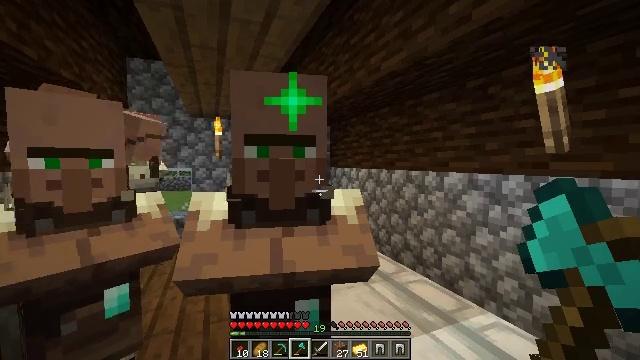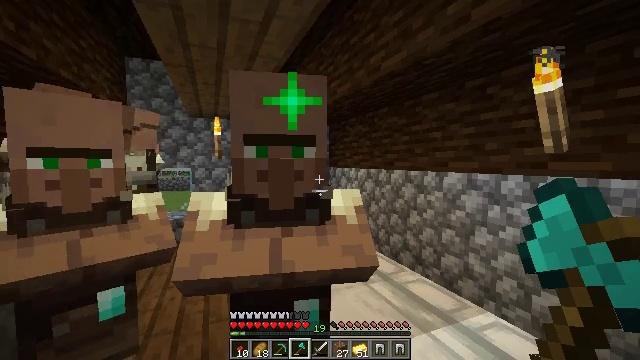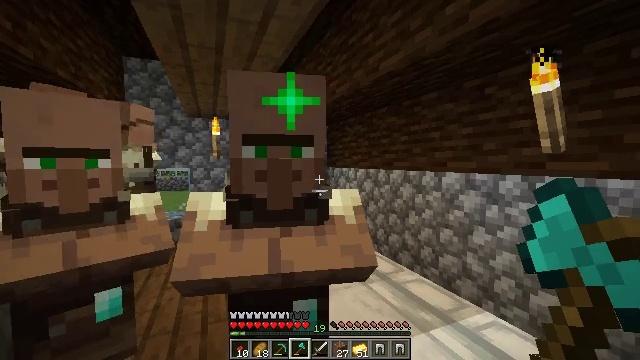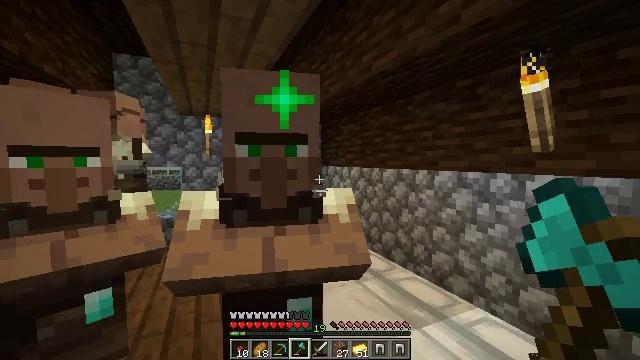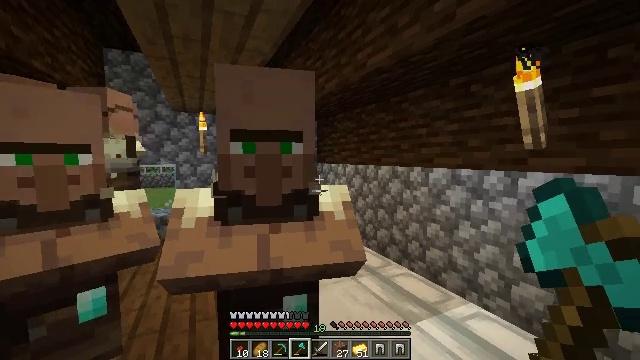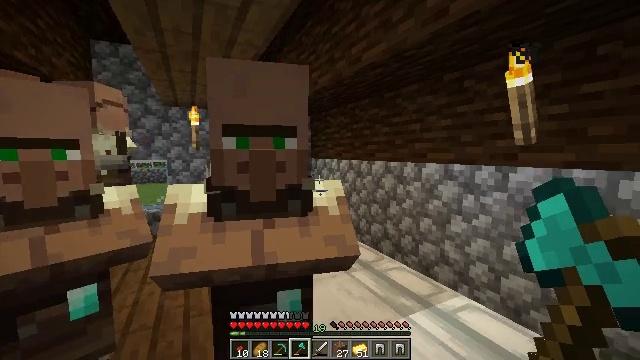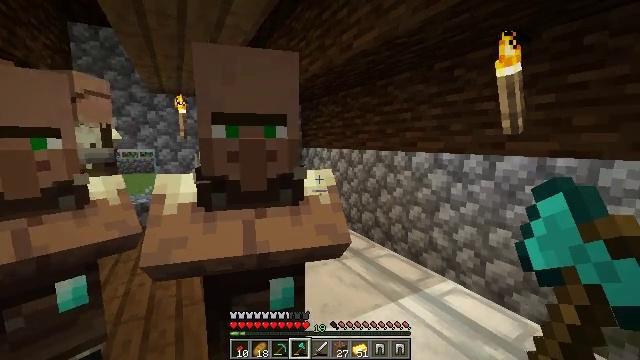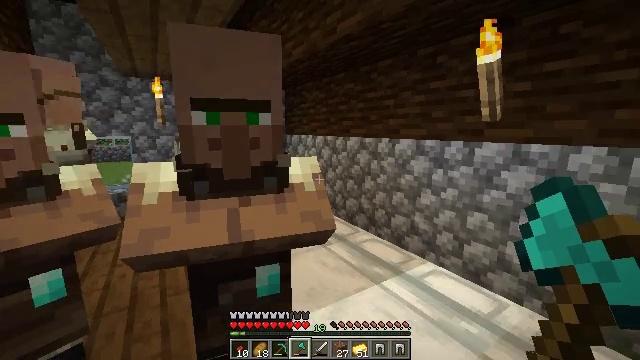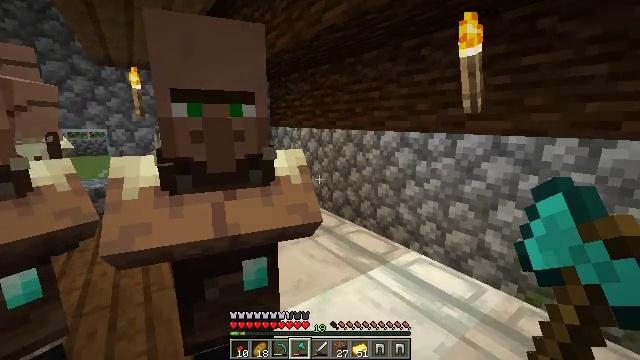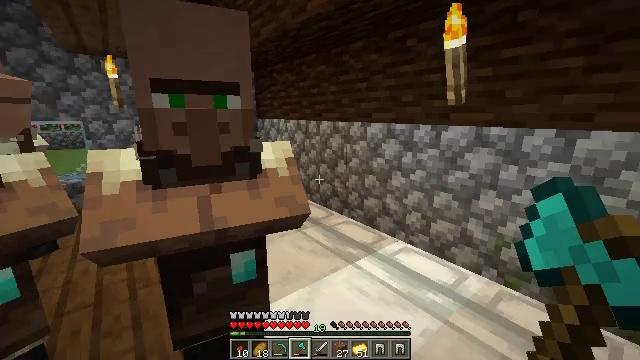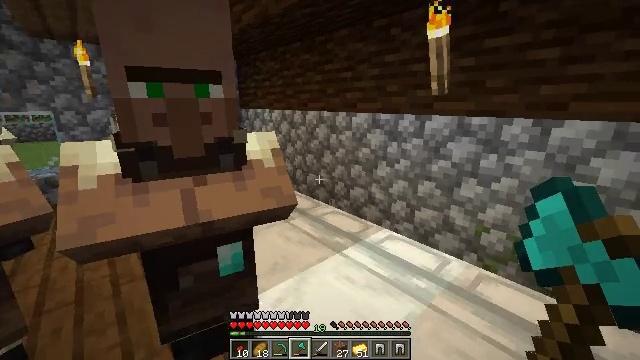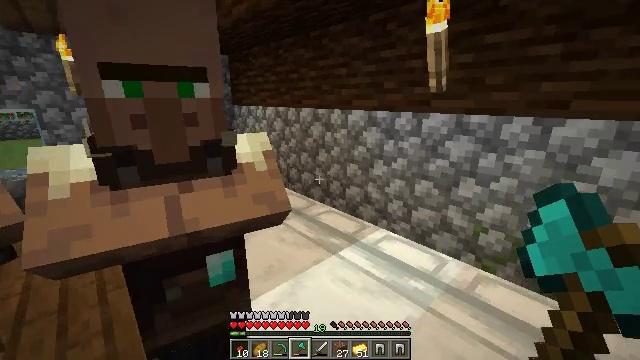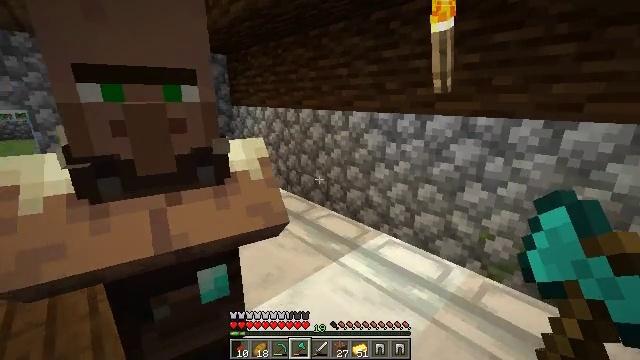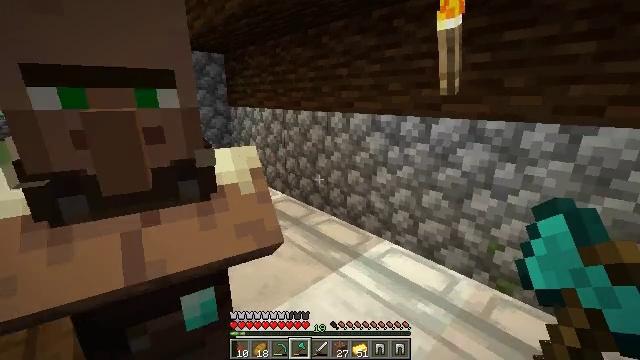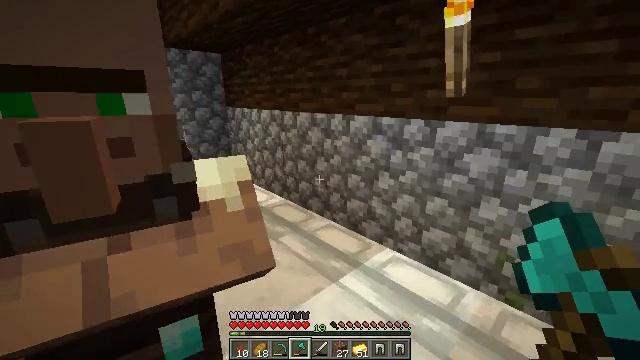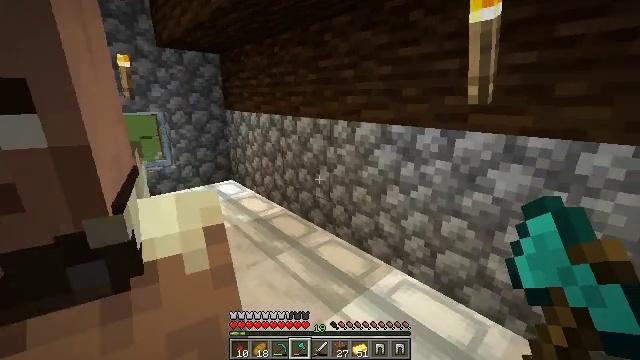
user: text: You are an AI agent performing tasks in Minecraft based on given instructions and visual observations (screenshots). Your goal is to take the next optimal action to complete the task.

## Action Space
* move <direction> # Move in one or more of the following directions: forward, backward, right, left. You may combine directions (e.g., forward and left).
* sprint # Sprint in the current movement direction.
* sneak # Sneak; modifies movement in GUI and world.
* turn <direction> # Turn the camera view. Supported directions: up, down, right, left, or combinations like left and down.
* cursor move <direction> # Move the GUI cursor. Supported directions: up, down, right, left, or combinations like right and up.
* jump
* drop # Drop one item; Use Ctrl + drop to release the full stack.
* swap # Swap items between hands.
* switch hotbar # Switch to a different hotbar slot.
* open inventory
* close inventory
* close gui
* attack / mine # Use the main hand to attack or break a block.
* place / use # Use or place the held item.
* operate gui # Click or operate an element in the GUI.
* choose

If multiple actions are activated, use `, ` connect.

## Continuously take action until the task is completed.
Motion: motion action
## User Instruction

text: Open the crafting table and make chainmail leggings.
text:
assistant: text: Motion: no_op
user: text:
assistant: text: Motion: no_op
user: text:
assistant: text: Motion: turn right
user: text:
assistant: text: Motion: turn right
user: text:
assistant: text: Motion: turn right and down
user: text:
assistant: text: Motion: turn right and down
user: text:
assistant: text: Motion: turn right and down
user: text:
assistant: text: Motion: turn right and down
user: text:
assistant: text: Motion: turn right and down
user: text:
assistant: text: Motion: turn right and down
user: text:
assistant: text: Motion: move forward, turn right
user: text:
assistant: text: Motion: move forward
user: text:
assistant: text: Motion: move forward
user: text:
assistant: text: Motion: move forward
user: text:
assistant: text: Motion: move forward
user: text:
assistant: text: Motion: move forward, sprint, turn left
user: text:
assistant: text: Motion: move forward, sprint, turn left
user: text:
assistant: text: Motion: move forward, sprint, turn left
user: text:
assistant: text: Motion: move forward, sprint, turn left
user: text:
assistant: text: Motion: move forward, turn left
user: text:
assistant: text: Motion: move forward, turn left
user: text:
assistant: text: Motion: move forward, sprint, turn left and up
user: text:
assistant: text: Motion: move forward, sprint, turn left and up
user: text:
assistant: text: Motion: move forward, sprint, turn left
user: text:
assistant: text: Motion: move forward, turn left
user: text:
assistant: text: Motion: move forward, turn left and up
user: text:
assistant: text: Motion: move forward, turn left and up
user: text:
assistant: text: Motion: move forward, turn left and up
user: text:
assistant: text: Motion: move forward, turn left and up
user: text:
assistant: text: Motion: turn left and up